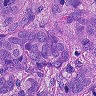
Metastatic tissue present: yes